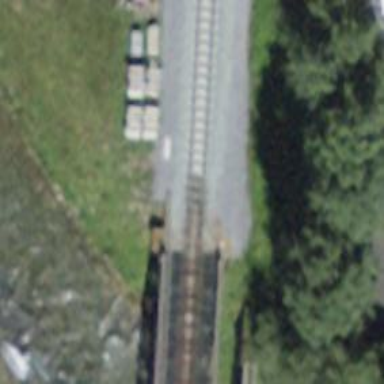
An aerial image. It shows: Narrow-gauge railway bridge with electrified contact line.